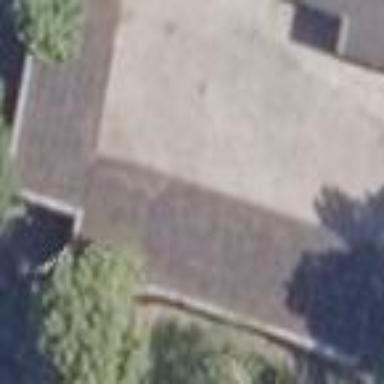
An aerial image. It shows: Garage with flat roof.